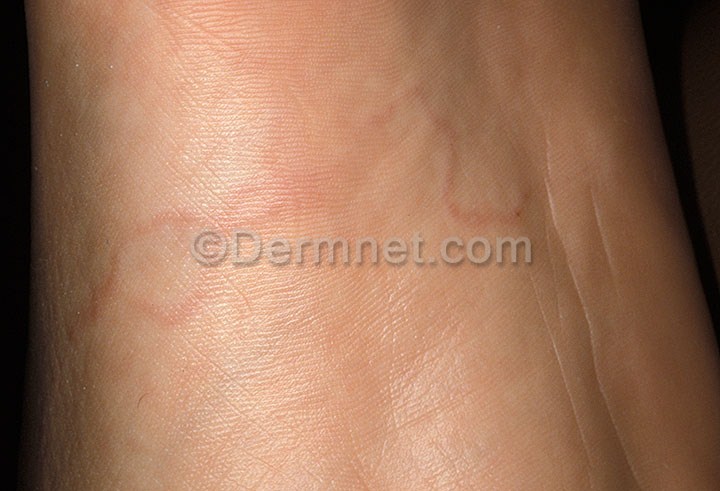
Disease: Scabies Lyme Disease and other Infestations and Bites